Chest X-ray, PA view. Patient: 66 years old, sex F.
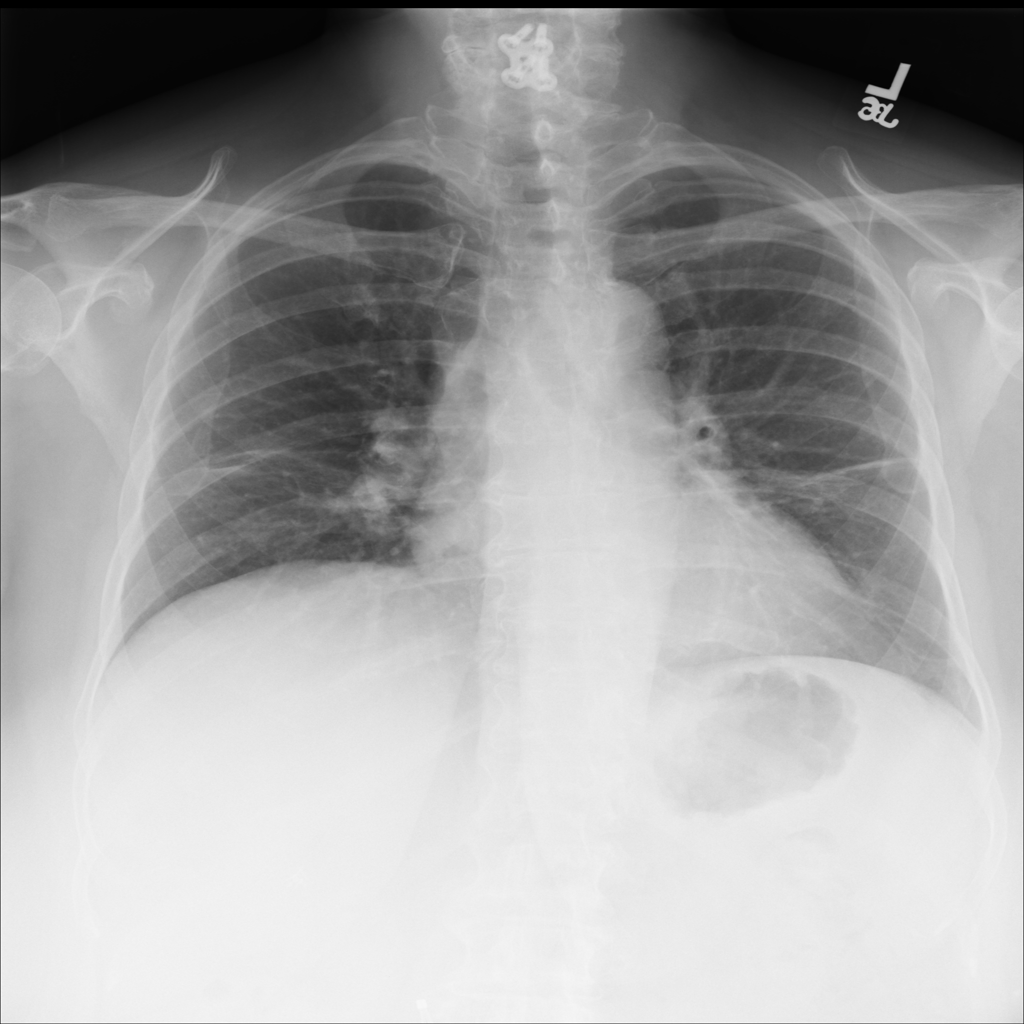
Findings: Atelectasis, Pneumonia